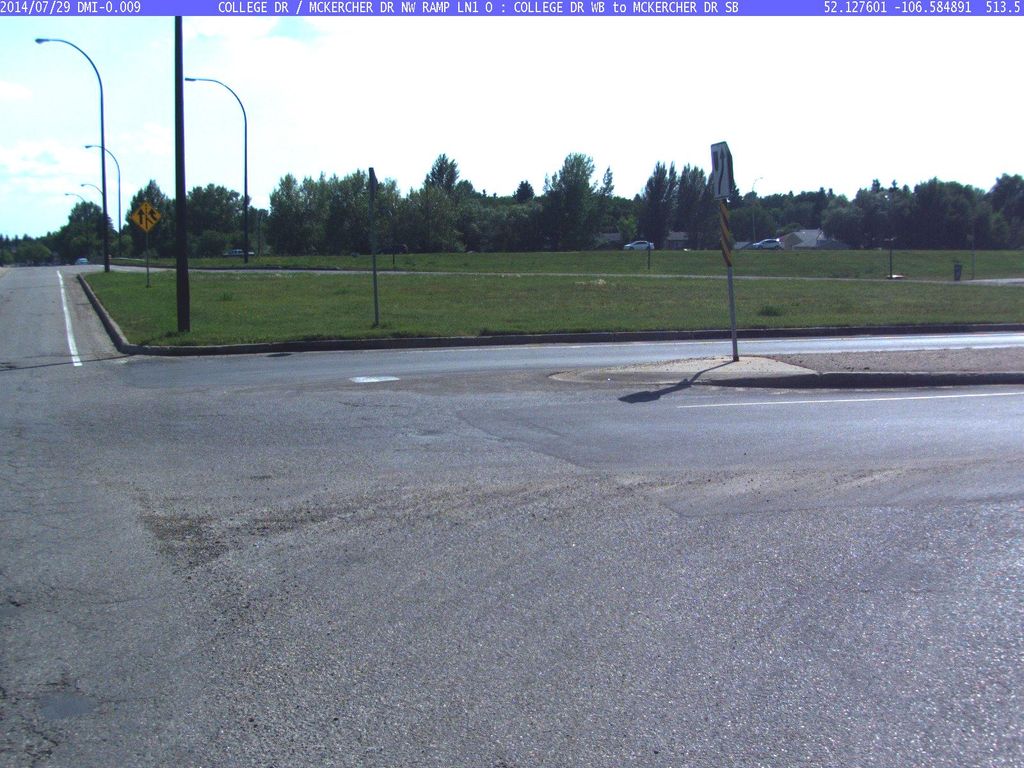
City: saskatoon